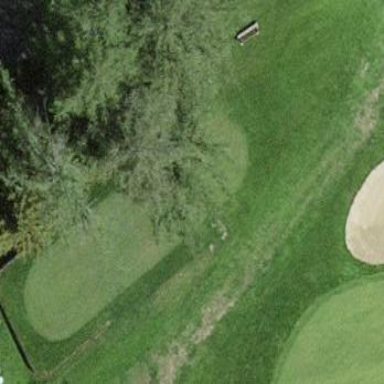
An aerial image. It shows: Grass area designated as golf tee.